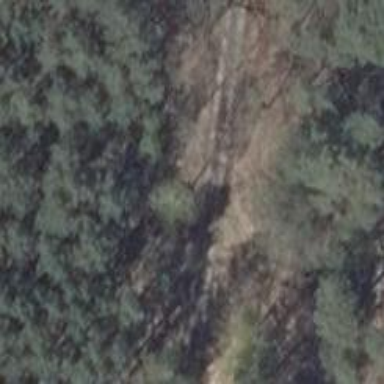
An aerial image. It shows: Track road.